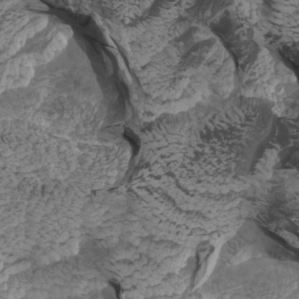
Label: non_frost